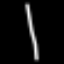
Label: line